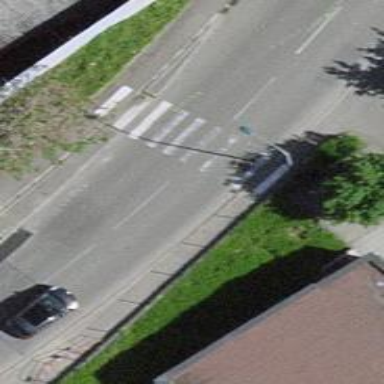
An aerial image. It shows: Zebra crossing for pedestrians.